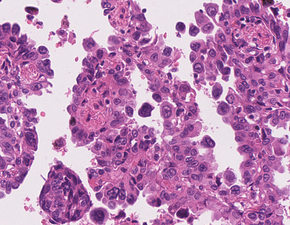
Tumor epithelial tissue: yes
Tumor-associated stroma tissue: no
Normal tissue: no